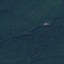
Label: Forest